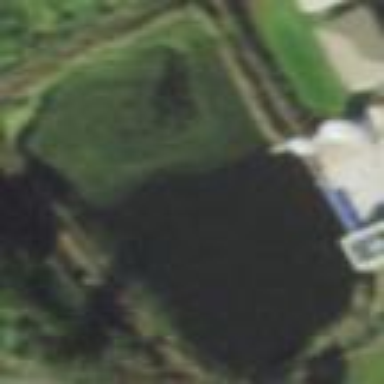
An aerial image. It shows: Peaceful pond surrounded by nature.